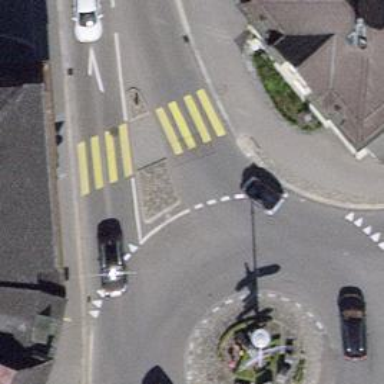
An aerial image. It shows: Traffic calming island.